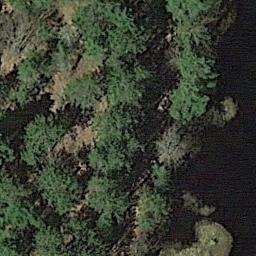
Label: wetland